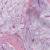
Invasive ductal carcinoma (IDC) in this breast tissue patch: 1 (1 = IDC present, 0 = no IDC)